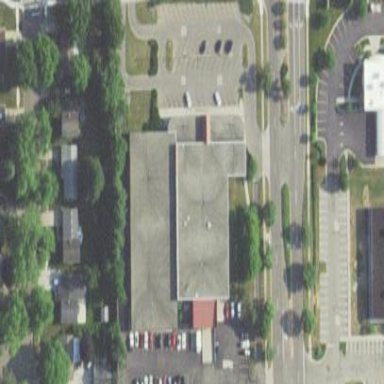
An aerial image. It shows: Post office building.